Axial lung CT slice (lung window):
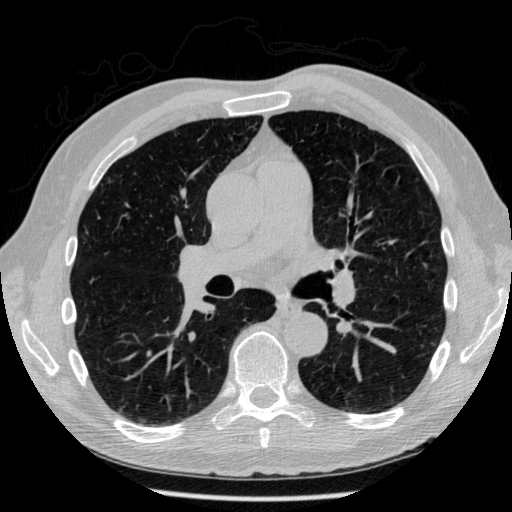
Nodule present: no